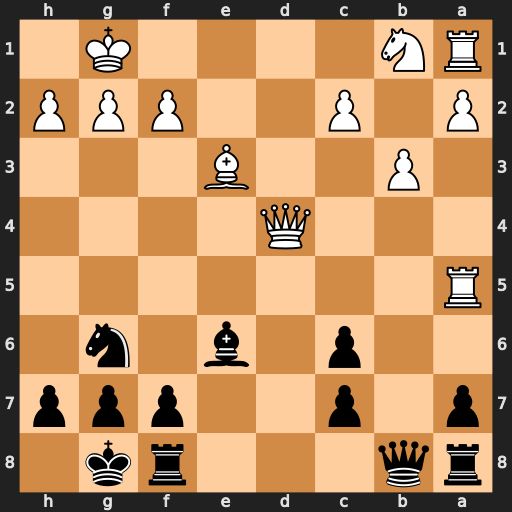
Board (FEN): rq3rk1/p1p2ppp/2p1b1n1/R7/3Q4/1P2B3/P1P2PPP/RN4K1
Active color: b
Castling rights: -
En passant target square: -
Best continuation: Rd8 Qxd8+ Qxd8